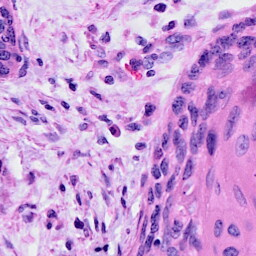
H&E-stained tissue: Cervix